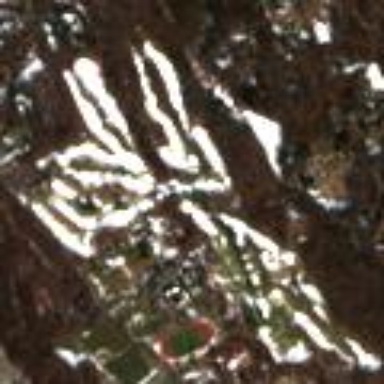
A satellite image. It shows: Golf course surrounded by greenery.